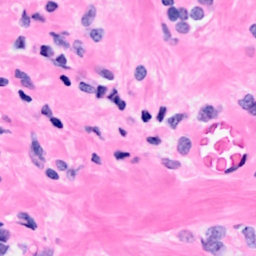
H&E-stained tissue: Breast